Question: I've only started programming with html two days ago, I've searched all over the internet for a solution to my problem. Know this, that my html knowledge is very poor at this moment so please don't be harsh.
My problem is that the navigation bar I came up with is being lumped into one place.
'''
.button {
position: fixed;
text-decoration: none;
color: #ffffff;
background-color: #E7EDE7;
color: #0d96d6;
line-height: 3em;
display: block;
padding-left: 10px;
padding-right: 10px;
font-family: courier new;
-moz-transition: 1s linear;
-ms-transition: 1s linear;
-o-transition: 1s linear;
-webkit-transition: 1s linear;
transition: 1s linear;
}
.mainn {
width: 64em;
height: 25em;
position: fixed;
}
.menuu {
background-color: #E7EDE7;
height: 3em;
position: fixed;
}
'''
'''
<div class="menuu">
<div class="mainn">
<a class="button" href="home.html"> Home </a>
<a class="button" href="contacts.html"> Contacts </a>
<a class="button" href="pictures.html"> Pictures </a>
</div>
</div>
'''

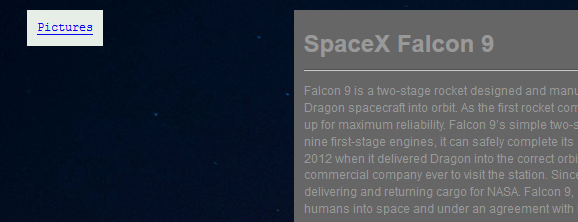
Answer: This is luckily a pretty simple problem. You just need to remove 'position: fixed' from the styling for your buttons, as this is what is causing them to overlap!
You can get a better understanding of how layout and positioning works in CSS by looking at <URL>. Setting an item's position to 'fixed' lays it out on the page relative to the parent element any consideration for sibling elements.